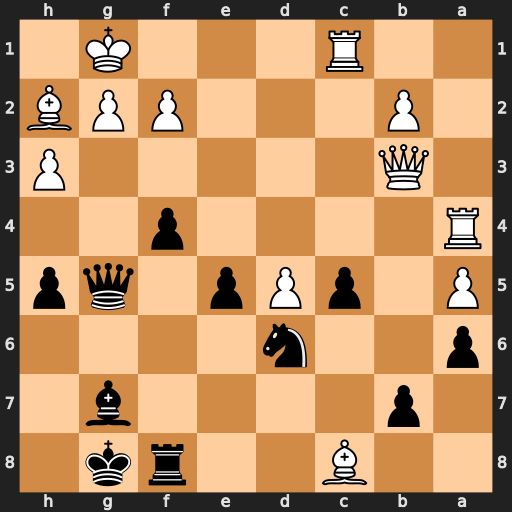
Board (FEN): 2B2rk1/1p4b1/p2n4/P1pPp1qp/R4p2/1Q5P/1P3PPB/2R3K1
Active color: b
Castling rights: -
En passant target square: -
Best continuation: f3 Be6+ Kh8 Bg3 Qxc1+